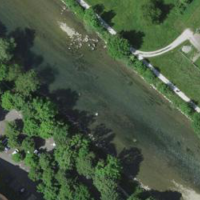
EUNIS habitat code: 15
Species observed at this site:
Leucojum vernum